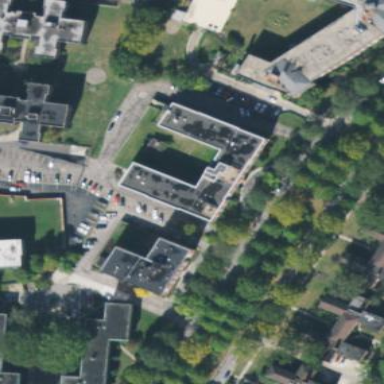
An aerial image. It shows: View of apartment building.